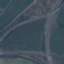
Land use / land cover: Highway